Question: Is there any way to 'CLS' a single line of output? I don't believe there are any switches for 'CLS', so maybe a better question would be:
Is there any way to
1. retain all previous output for re-use? or
2. capture currently displayed output (like you can by marking and copying)?
I'm just trying to make my scripts a little more user-friendly by having real-time feedback / information, instead of multiple lines with slight changes. The only way I can think of doing this, though, is like this:
'''
@echo off
goto Prep
:Prep
SET count=5
SET genericMessage=This window will close
goto Output
:Output
IF NOT %count% == -1 (
cls
IF %count% == 0 (
echo %genericMessage% now.
) ELSE (
echo %genericMessage% in %count% seconds.
)
SET /A count=%count% - 1
ping localhost -n 2 >nul
goto Output
) ELSE (
exit
)
'''
So, you get this:

The problem with this, though, is that 'CLS' erases output, when I only want to refresh one line by erasing and re-outputting it.
Anyone have any ideas?
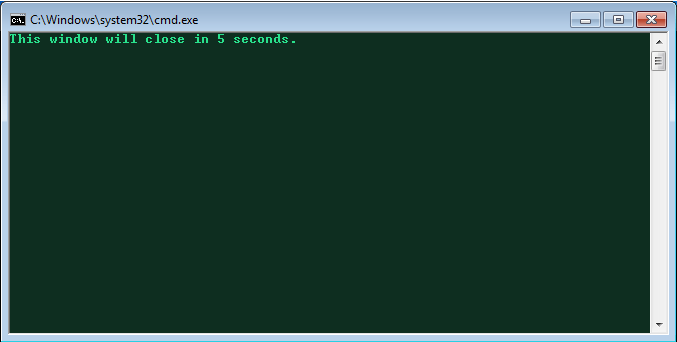
Answer: Unfortunately, there is no native command or utility that repositions your cursor in a Windows command line console.
You will need a 3rd party utility.
Aacini posted a free CursorPos.exe utility on DOSTips. The <URL>.
Browse both threads and you will find a number of utilities you may find useful.